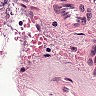
Metastatic tissue present: yes